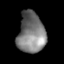
Tissue: lung
Cell type: Fibroblasts
Senescence score: 0.5447
Nuclear area (px): 1079
Mean DAPI intensity: 123.459